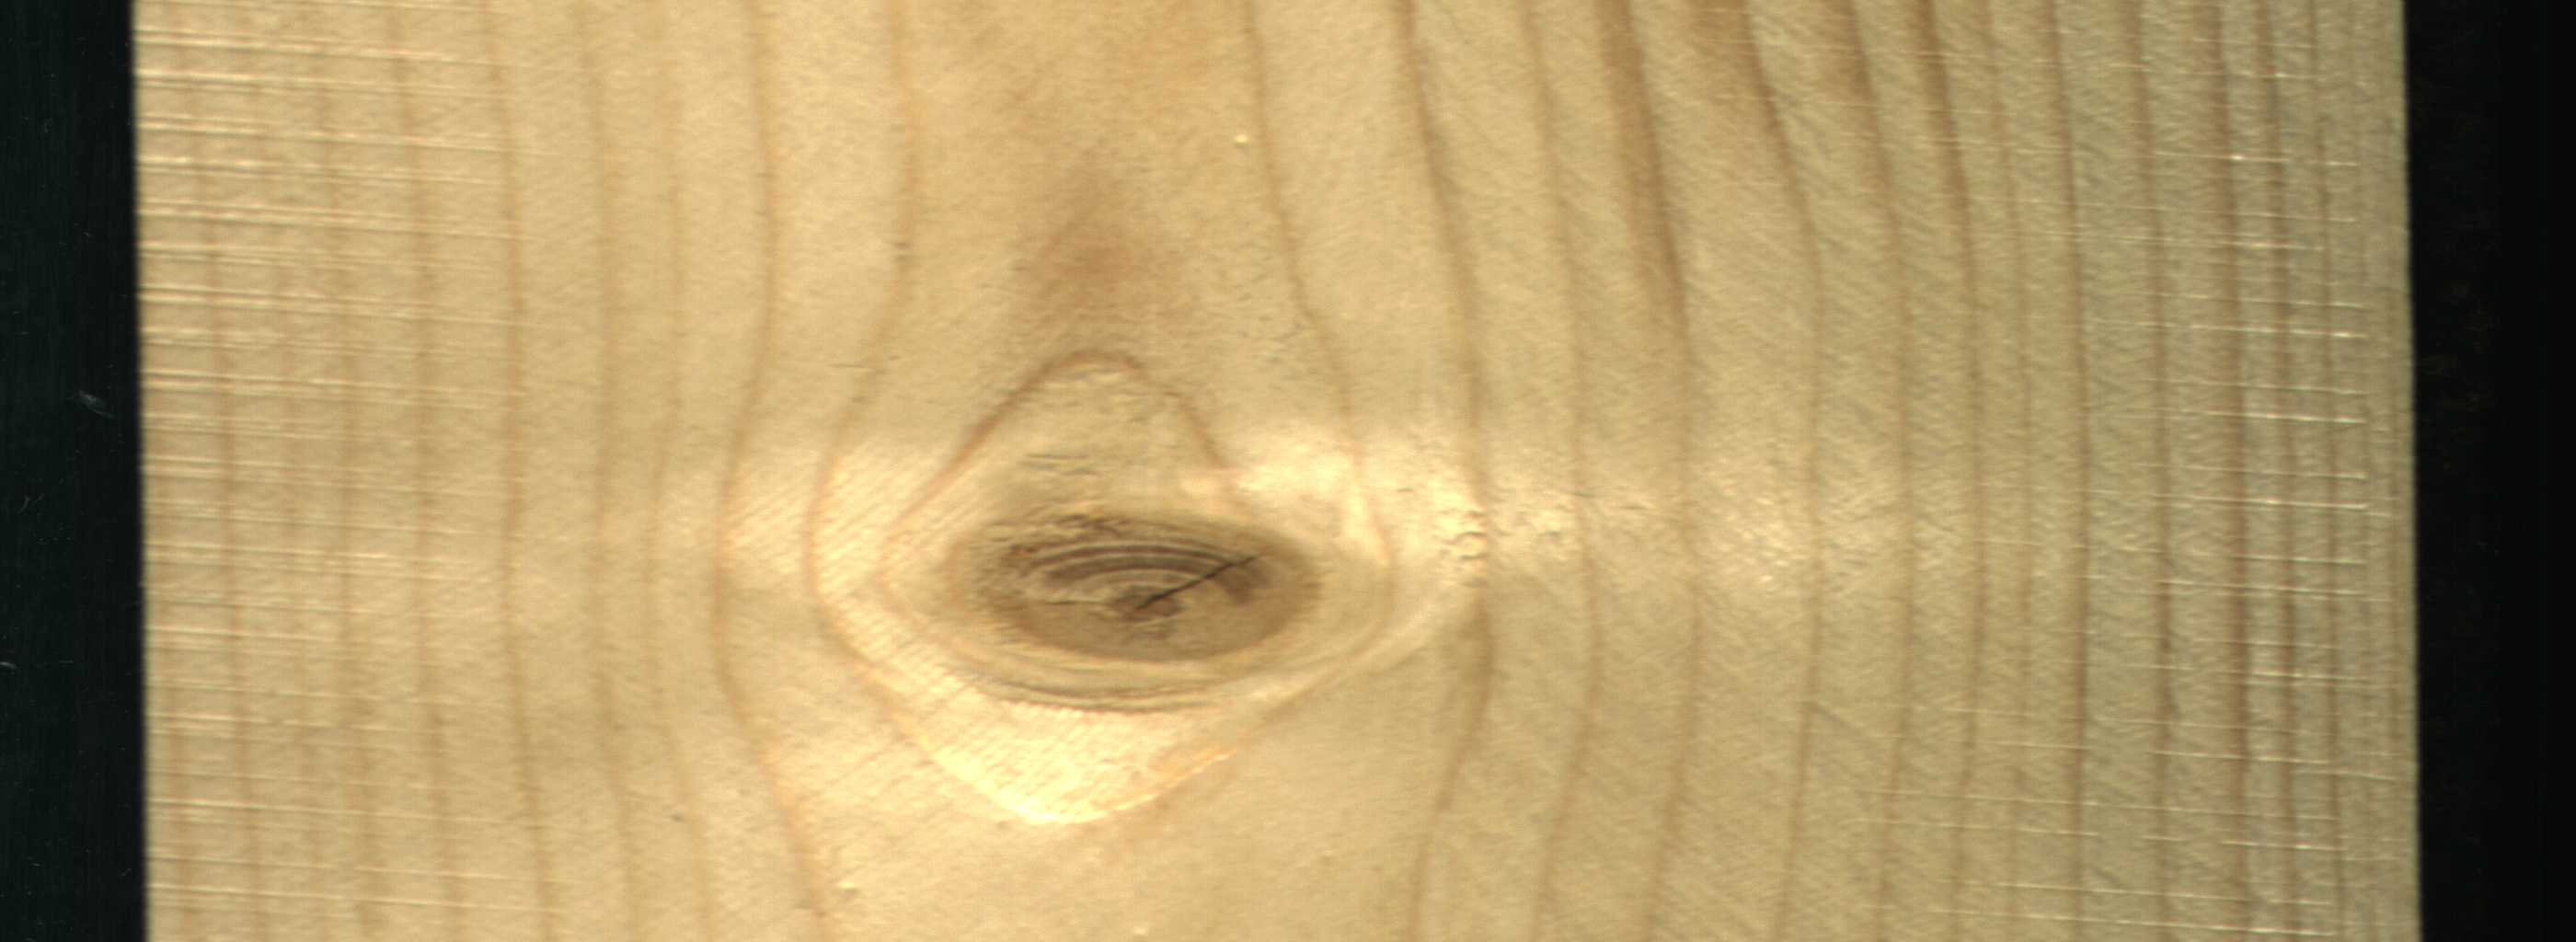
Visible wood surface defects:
knot_with_crack
Live_Knot